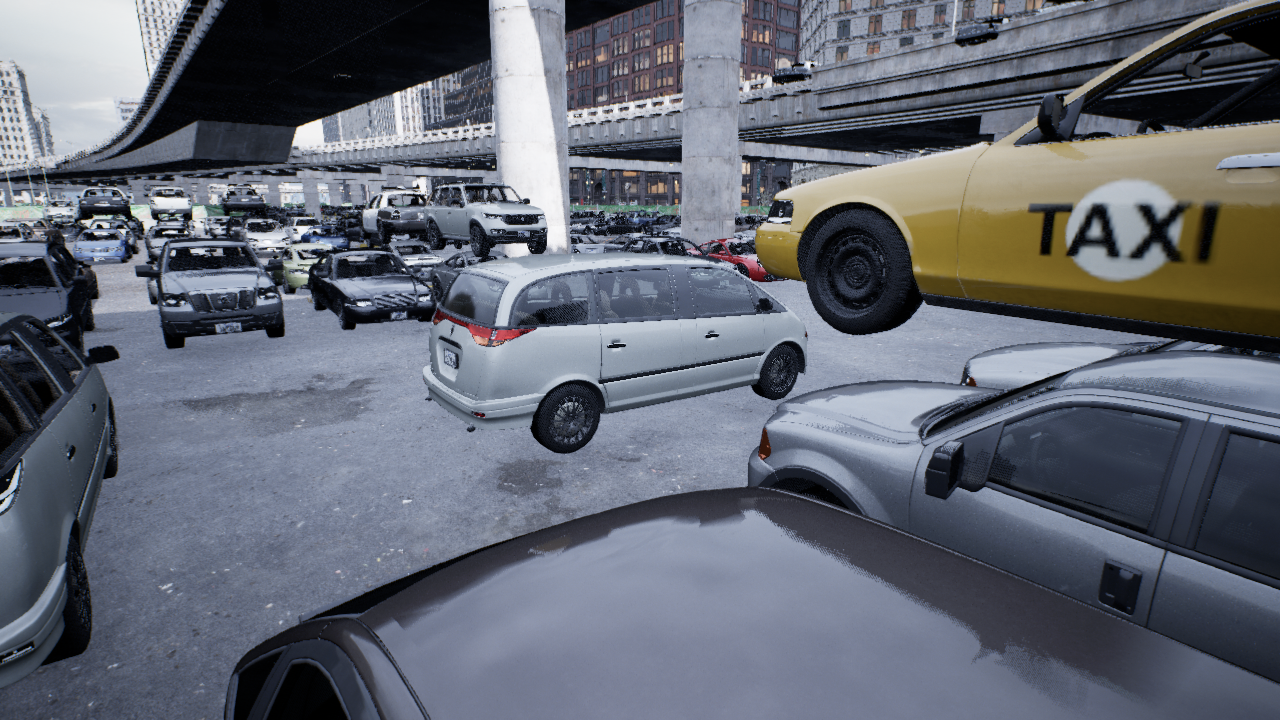
Venue: arterial
Lighting: overcast
Vehicle rig: minivan